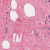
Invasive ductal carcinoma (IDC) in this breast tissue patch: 0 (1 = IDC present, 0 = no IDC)